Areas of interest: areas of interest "Residential"
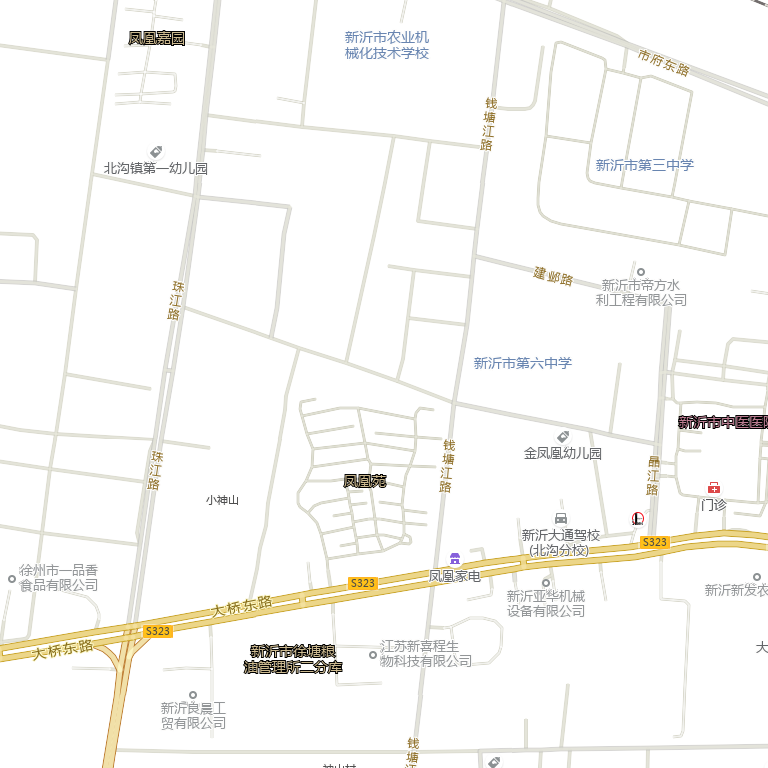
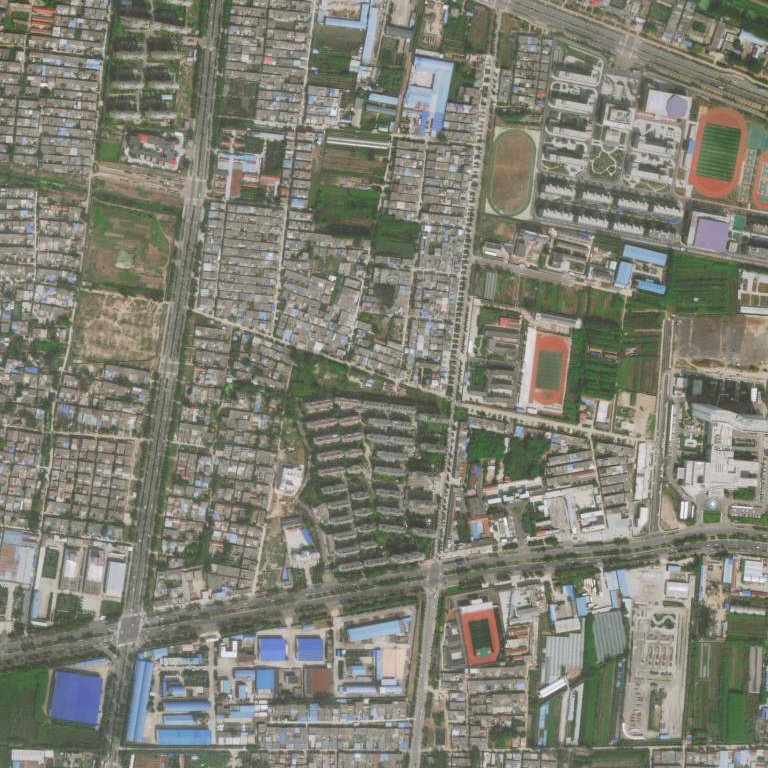